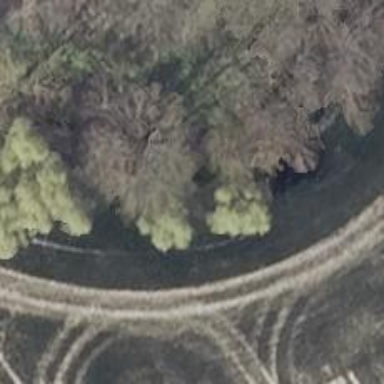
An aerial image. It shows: Row of deciduous broadleaved trees.